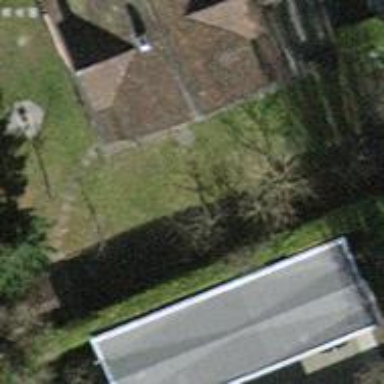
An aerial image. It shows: View of roof of building.